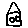
Label: house